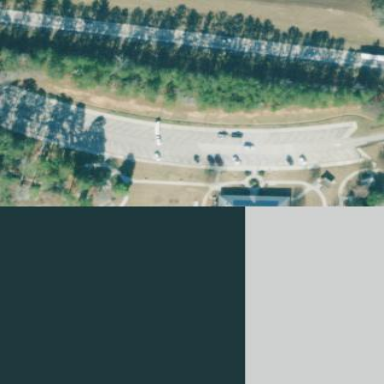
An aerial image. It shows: Rest area on the road.